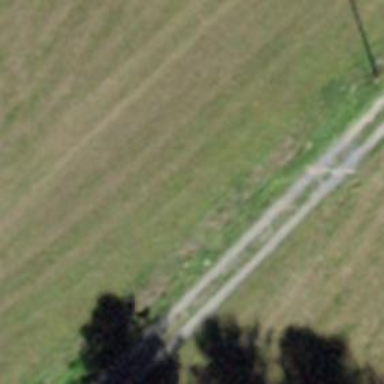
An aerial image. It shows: Track with grade3 tracktype.